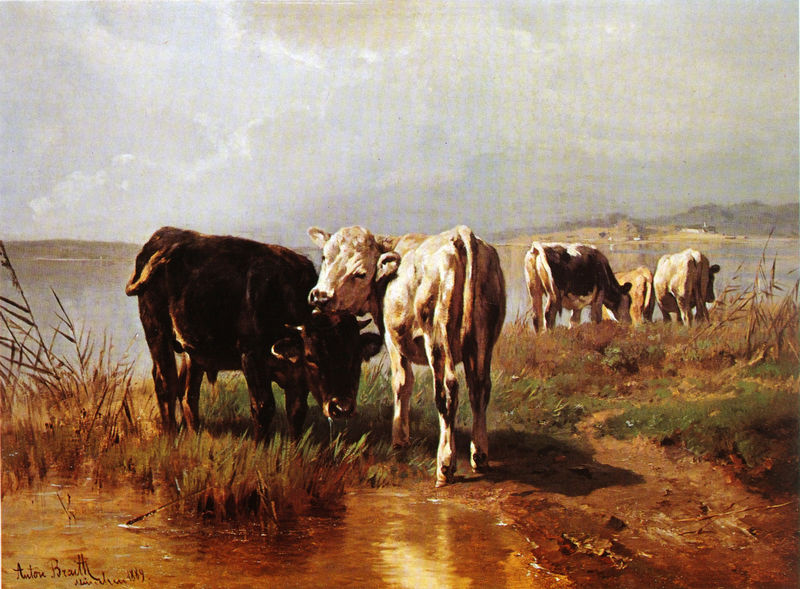
Titel: Jungvieh am Wasser
Künstler: Anton Braith
Standort: München
Institution: Galerie Dr. Bühler
Schlagwörter: berg, blau, dunkel, gemälde, himmel, kopf, meer, schatten, wasser, weiß, wolken, fluss, gelb, grün, landschaft, see, stadt, teich, ufer, braun, grau, hell, köpfe, licht, schwarz, gras, tier, tiere, weg, wiese, beige, malerei, trinken, stehen, fünf, holland, horn, niederlande, signatur, öl, bach, erde, gräser, halme, horizont, häuser, hügel, kühe, nass, natur, schilf, spiegelung, vieh, weide, weite, gewässer, sonne, wasserspiegelung, boden, insel, land, realismus, pflanzen, kontrast, ohren, genre, fell, hufe, schwanz, zügel, hintern, pfütze, sommer, strand, ruhe, perspektive, getreide, lehm, berge, gebirge, dorf, bergkette, nebel, grasen, herde, kuh, rind, nautr, herbst, romantik, unwetter, datum, grass, vier, schild, rinder, weiden, bayern, kloster, münchen, gestade, schlecken, schweiz, schlamm, sumpf, marsch, liebespaar, gefleckt, tümpel, lanschaft, fressen, siedlung, tränke, freilicht, euter, fleckvieh, hörner, scheckig, abtei, sechs, ochse, äsen, graus, akademie, lecken, hügelkette, kalb, bewuchs, matsch, schilff, anton, anton braith, binsen, braith, bse, krume, kuh wiese, kuhpaar, kälber, lacke, leibespaar, schwarzu, putzen, datiert, muh, zitze, schwarze kuh, lab, jungvieh, h+gel, weiße kuh, viele kühe, braitt